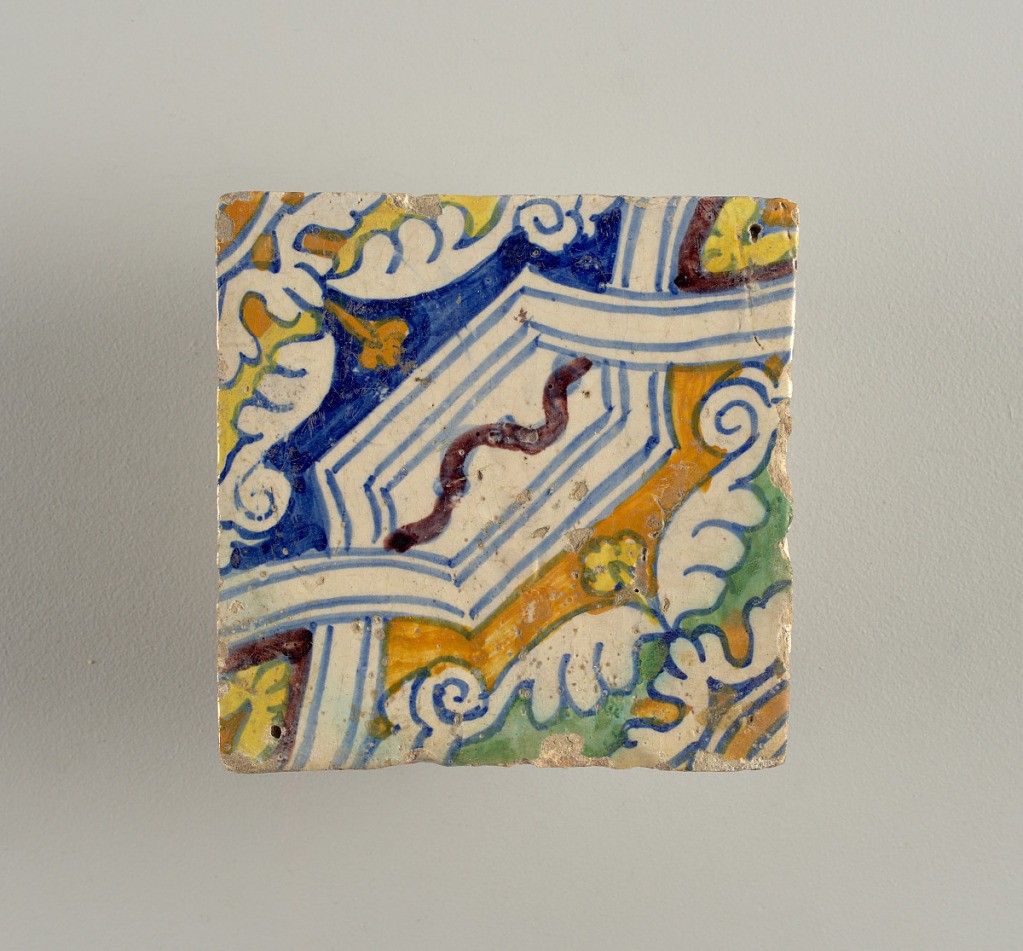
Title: Tile
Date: late 16th century
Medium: Glazed earthenware
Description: Portion of a design composed of strap-work, painted in blue, yellow, green, brown, and violet.